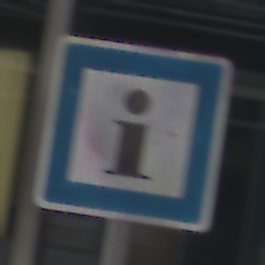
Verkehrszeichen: Informationsstelle
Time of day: Midday
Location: Outdoor (Urban)
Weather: Overcast
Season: NotSpecified
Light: Natural